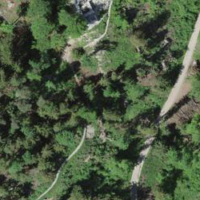
EUNIS habitat code: 41
Species observed at this site:
Lathyrus vernus
Allium ursinum
Impatiens parviflora
Mercurialis perennis
Troglodytes troglodytes
Neottia nidus-avis
Ena montana
Melittis melissophyllum